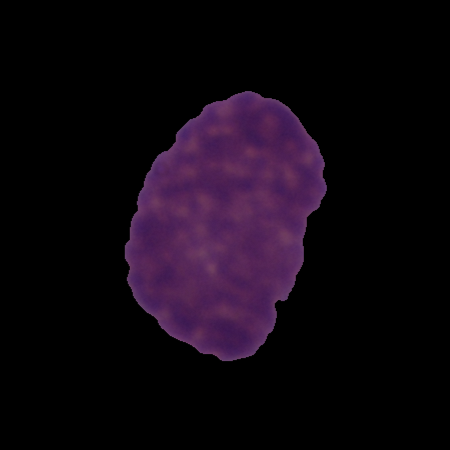
Label: healthy